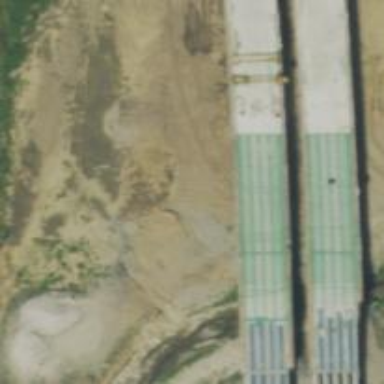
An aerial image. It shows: Beam bridge on motorway.